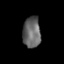
Tissue: prostate
Cell type: T cells
Senescence score: 0.3518
Nuclear area (px): 544
Mean DAPI intensity: 100.719